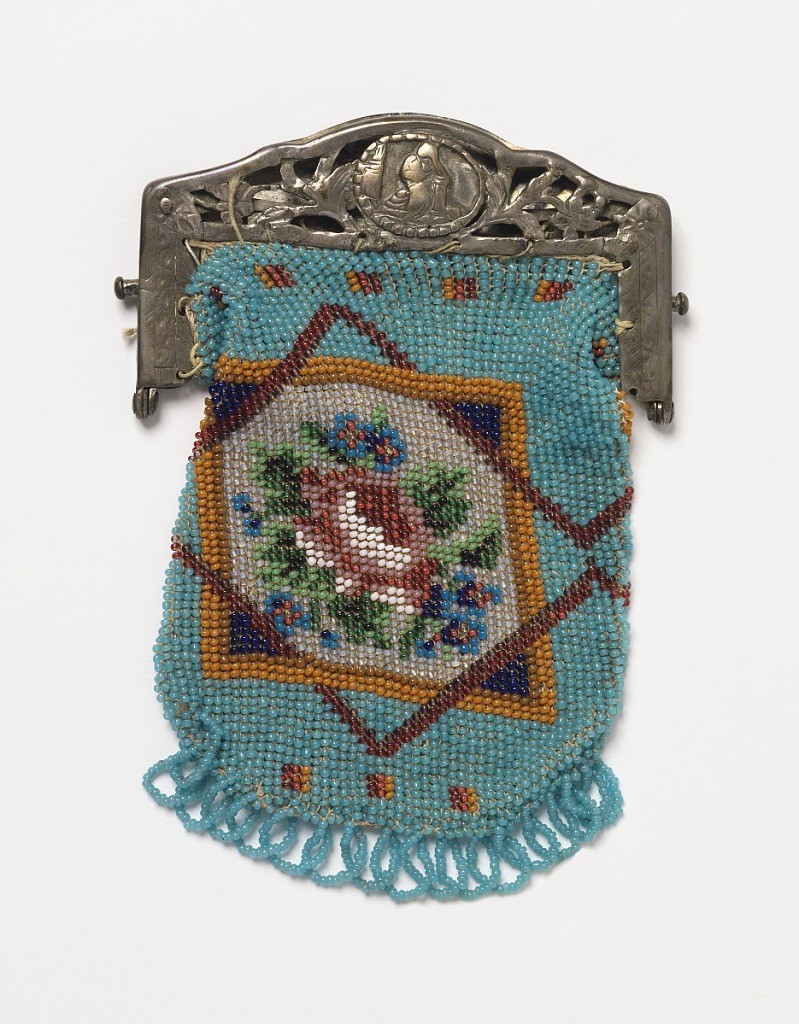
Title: Purse
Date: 19th century
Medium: glass beads, metal Technique: beaded knitting
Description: Knitted bag with colored glass beads in a design of a rose with forget-me-nots in an eight-pointed star on a blue ground; finished at bottom with blue bead fringe and at top with a metal frame ornamented with cut-out floral designs and engraving.